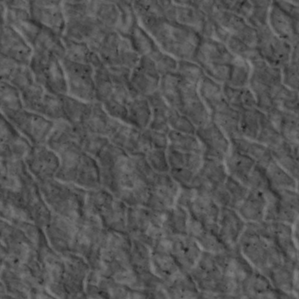
Label: non_frost